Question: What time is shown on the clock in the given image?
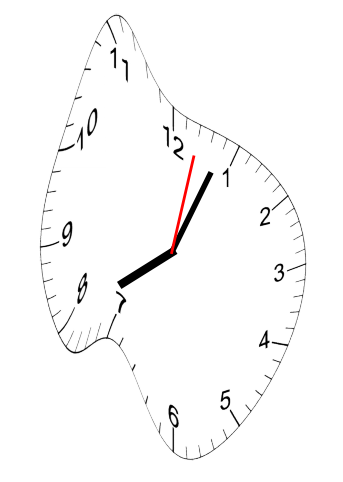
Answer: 08:04:02